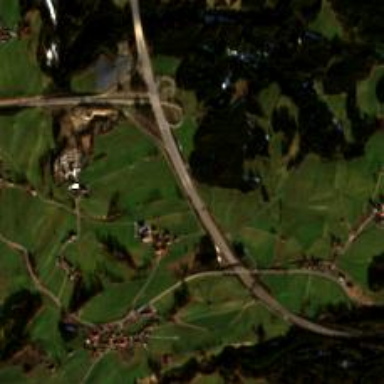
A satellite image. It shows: Motorway junction.